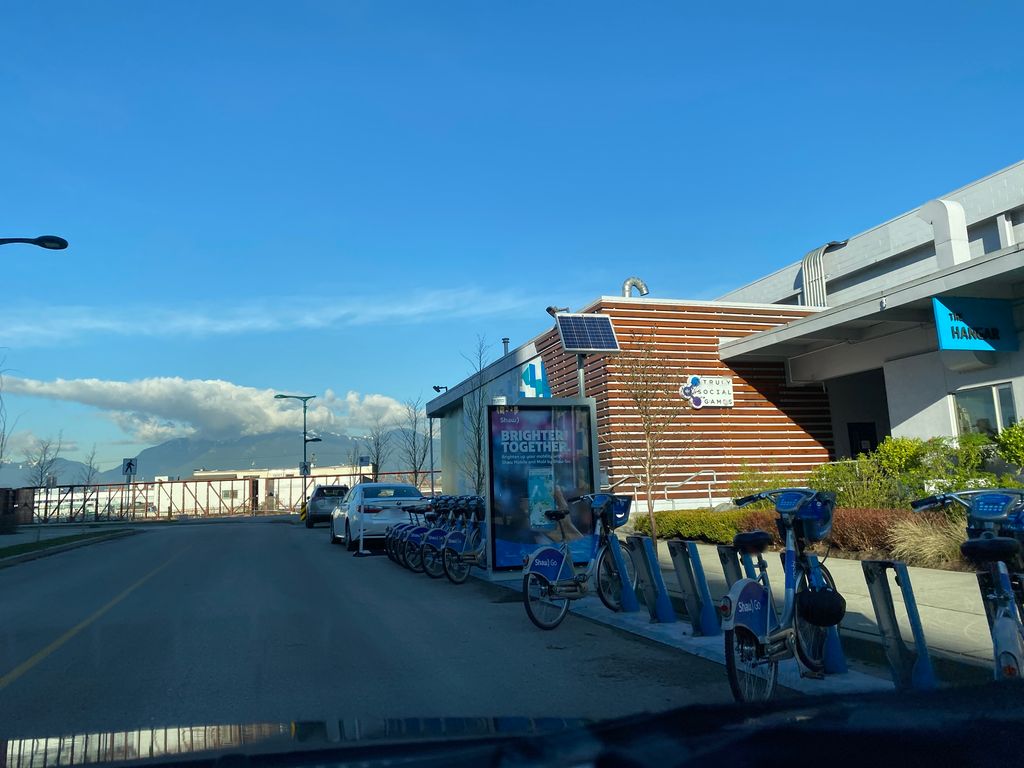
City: vancouver